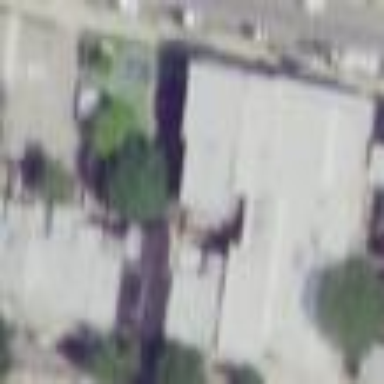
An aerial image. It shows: Kindergarten.